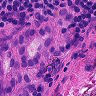
Metastatic tissue present: yes